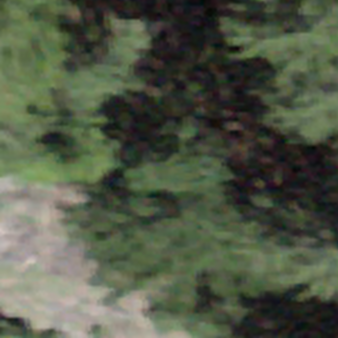
Label: other